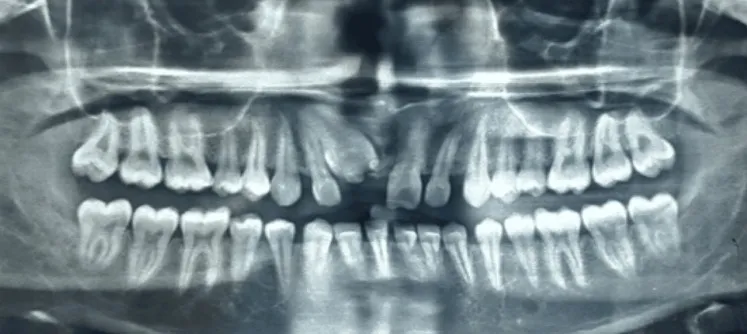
OPG Showing supernumerary teeth along with impacted central incisor in the upper right quadrant. OPG: Orthopantomogram.
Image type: radiology (x_ray)